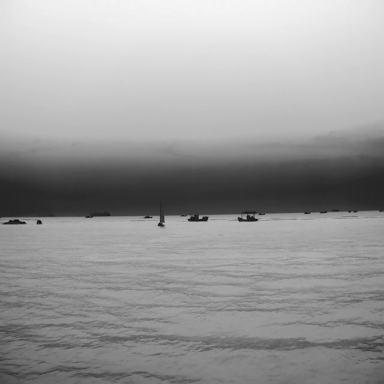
There are 11 objects shown in the infrared image, including a fishing_boat, a sailboat, and nine bulk_carriers.